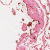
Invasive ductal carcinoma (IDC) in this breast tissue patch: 0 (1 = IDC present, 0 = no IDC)